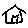
Label: house